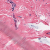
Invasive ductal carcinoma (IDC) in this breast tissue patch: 0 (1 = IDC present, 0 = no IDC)